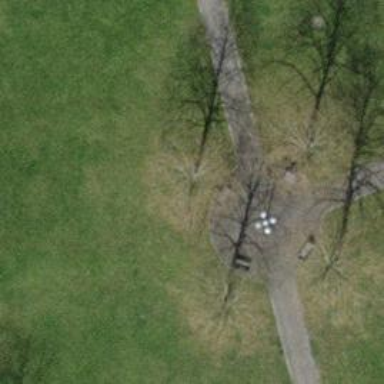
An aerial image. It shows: White bench.